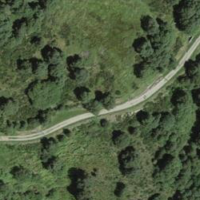
EUNIS habitat code: 32
Species observed at this site:
Teucrium scorodonia